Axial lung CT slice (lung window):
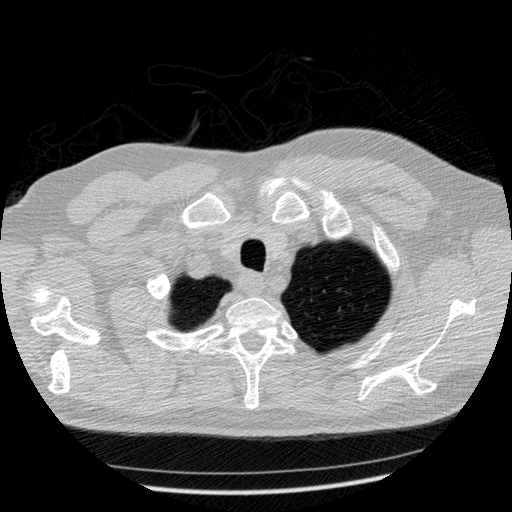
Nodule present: no